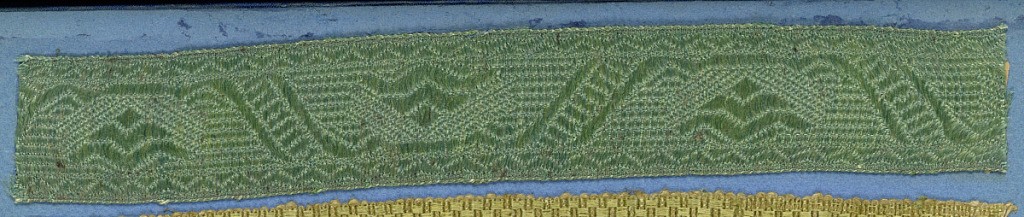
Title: Trimming
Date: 19th century
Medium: silk Technique: woven
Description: Green trimming fragment in a design of triangular shapes within diagonal bands and chevron borders.